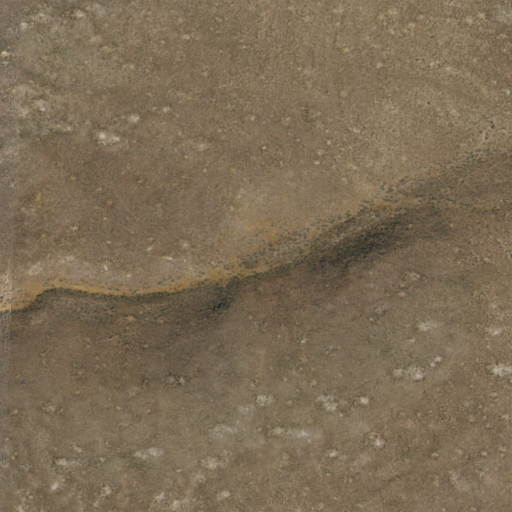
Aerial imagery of bench in Nevada named Browns Bench containing only shrub